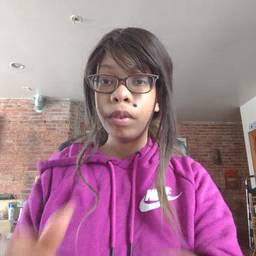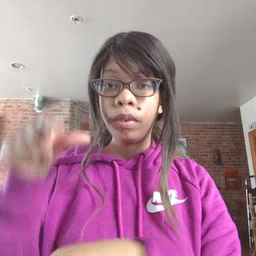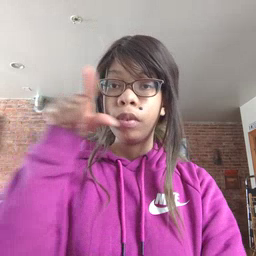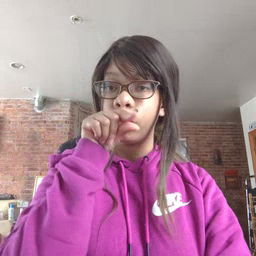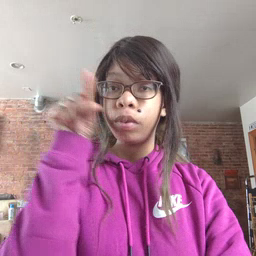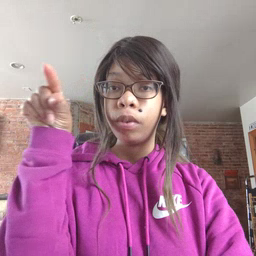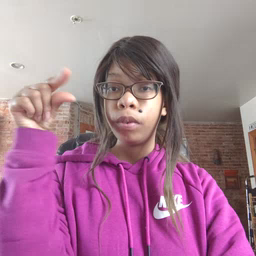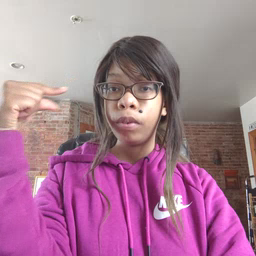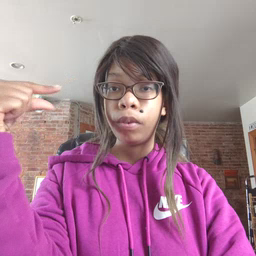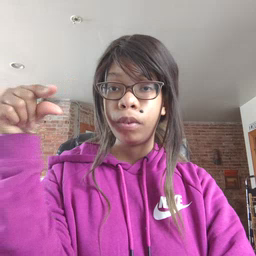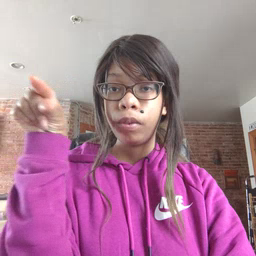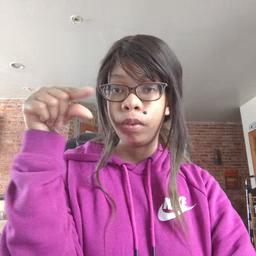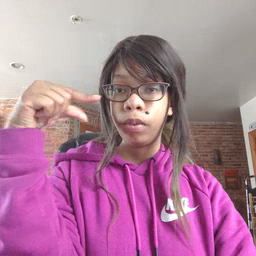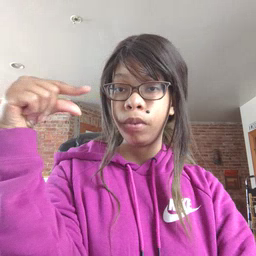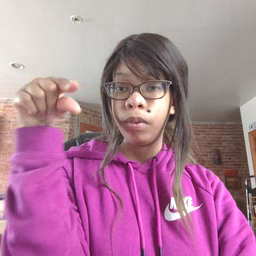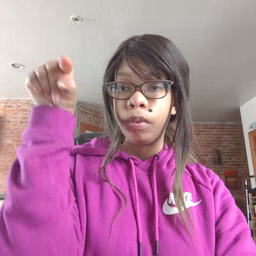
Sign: goose